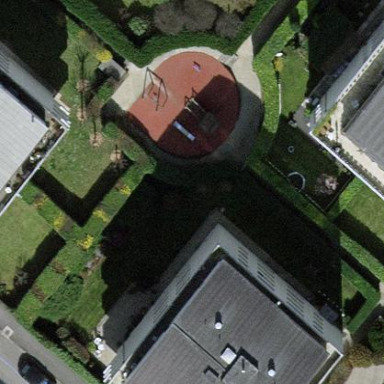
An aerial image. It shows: Garden area designated for leisure land.